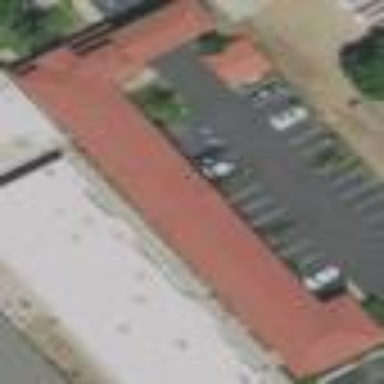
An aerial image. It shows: Motel building.